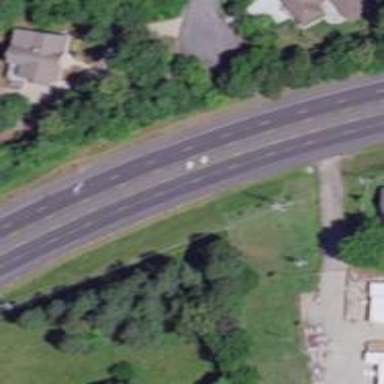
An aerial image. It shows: Asphalt road classified as trunk highway.